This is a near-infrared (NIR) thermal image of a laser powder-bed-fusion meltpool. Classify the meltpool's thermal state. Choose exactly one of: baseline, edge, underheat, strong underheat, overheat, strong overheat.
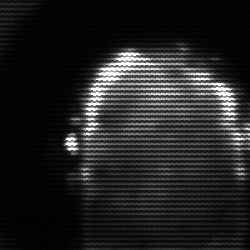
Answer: baseline